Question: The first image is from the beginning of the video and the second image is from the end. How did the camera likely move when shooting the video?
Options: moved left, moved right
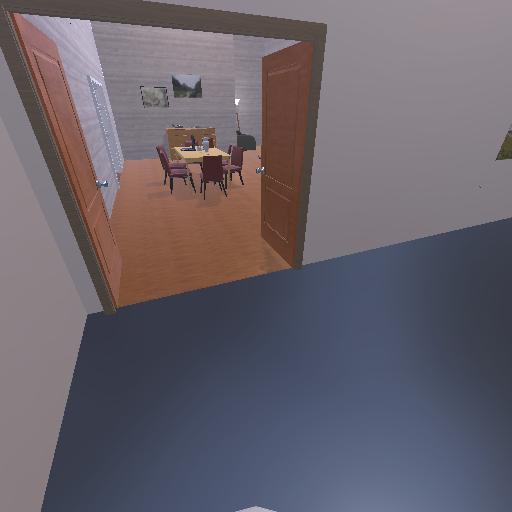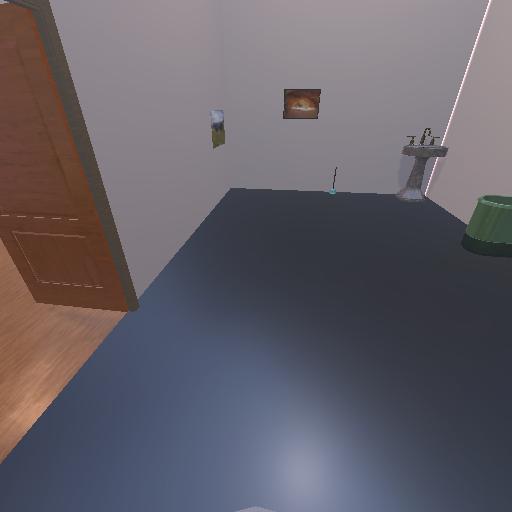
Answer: moved left